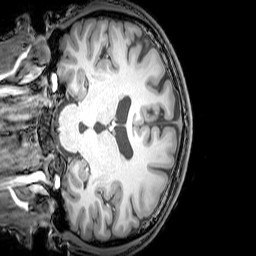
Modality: T1w
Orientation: coronal
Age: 20
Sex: male
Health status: healthy
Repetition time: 0.081 s
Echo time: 0.037 s